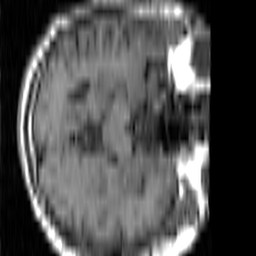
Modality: T1w
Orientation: axial
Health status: ill
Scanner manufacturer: siemens
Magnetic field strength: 1.5 T
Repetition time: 0.336 s
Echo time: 0.014 s